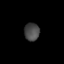
Tissue: lung
Cell type: Others
Senescence score: 0.2412
Nuclear area (px): 261
Mean DAPI intensity: 72.682